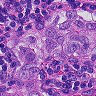
Metastatic tissue present: yes